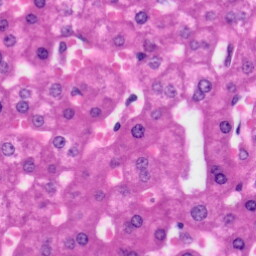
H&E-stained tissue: Liver